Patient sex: M
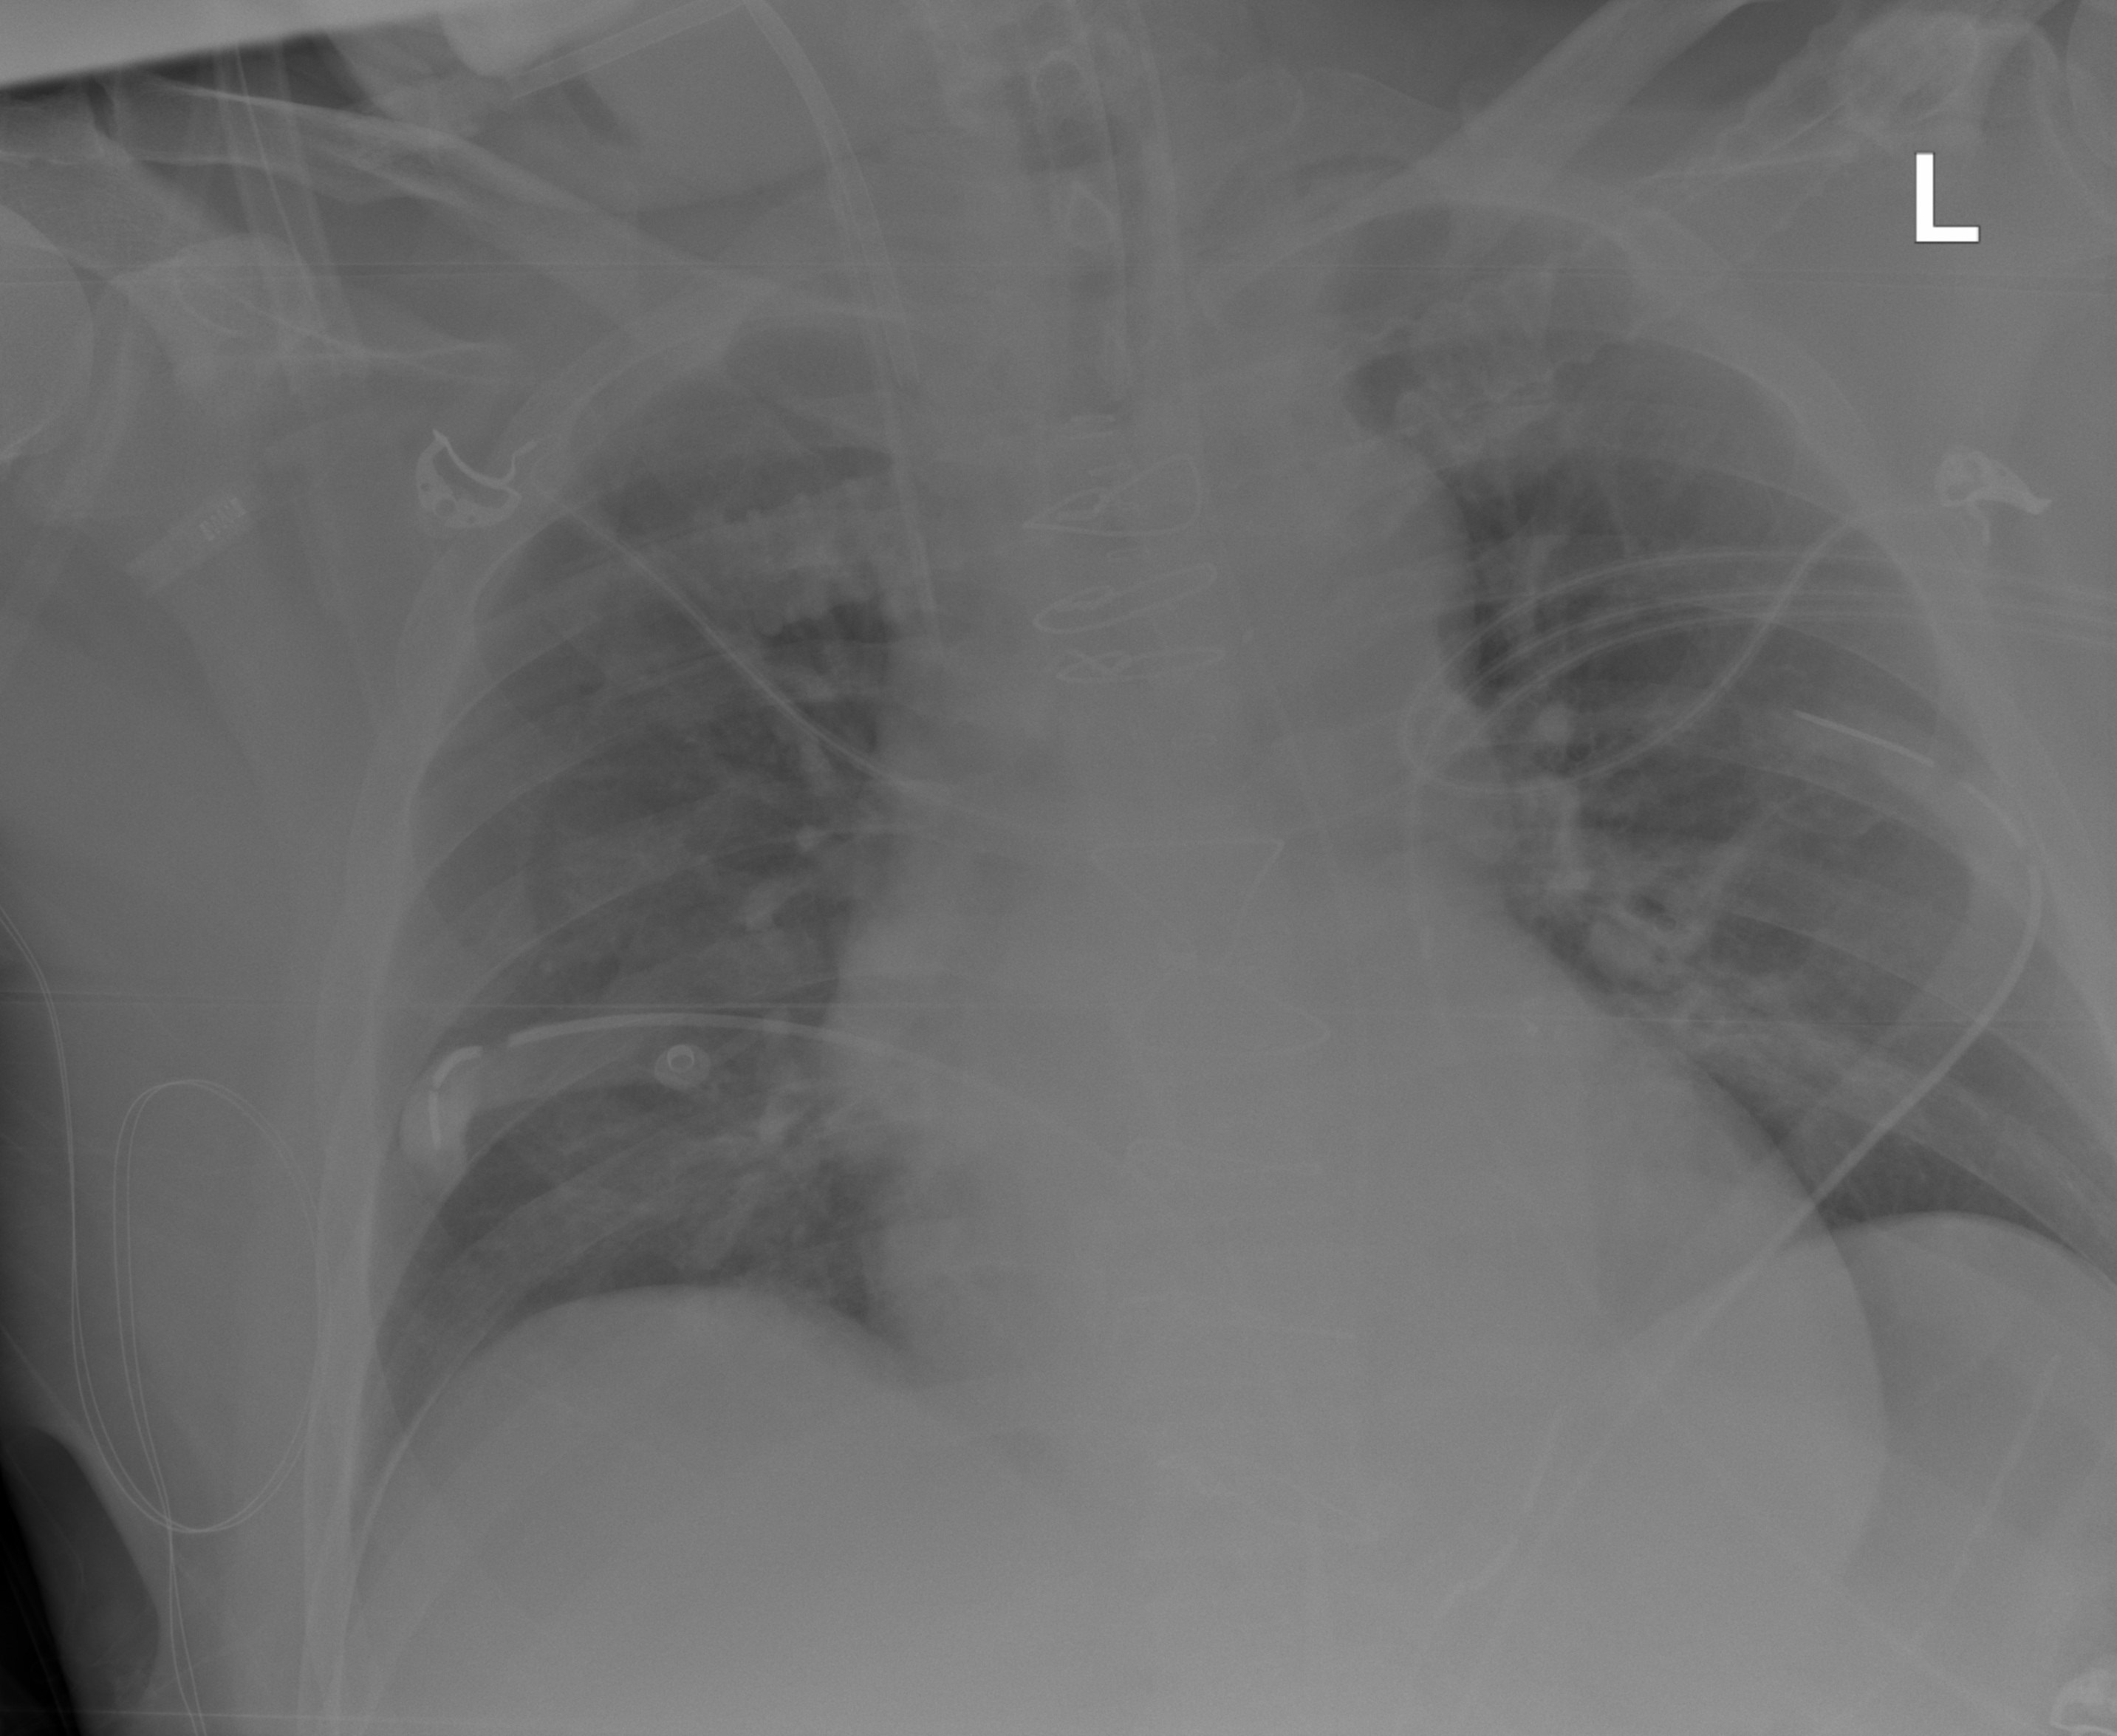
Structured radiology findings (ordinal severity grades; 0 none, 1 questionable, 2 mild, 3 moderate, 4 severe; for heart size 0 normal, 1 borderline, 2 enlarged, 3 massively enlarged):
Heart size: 2
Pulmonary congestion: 0
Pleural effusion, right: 0
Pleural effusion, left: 0
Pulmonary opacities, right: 0
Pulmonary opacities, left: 0
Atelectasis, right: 0
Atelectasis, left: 0